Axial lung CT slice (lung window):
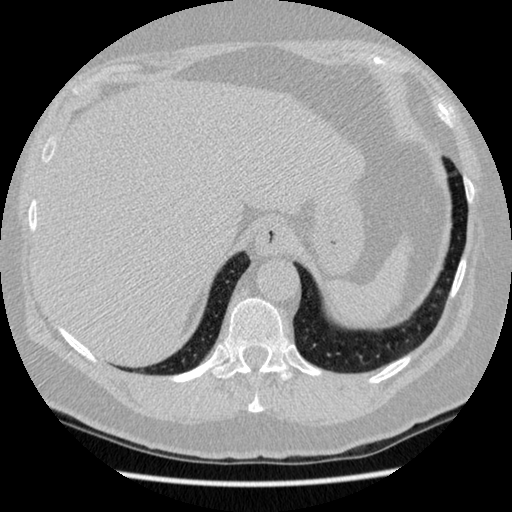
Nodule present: no